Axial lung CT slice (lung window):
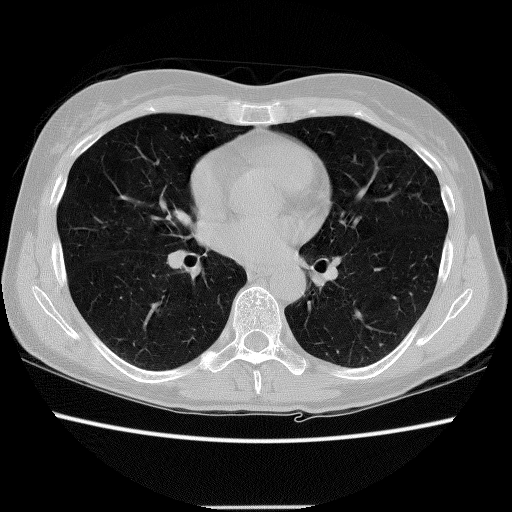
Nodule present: no